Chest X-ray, AP view. Patient: 61 years old, sex M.
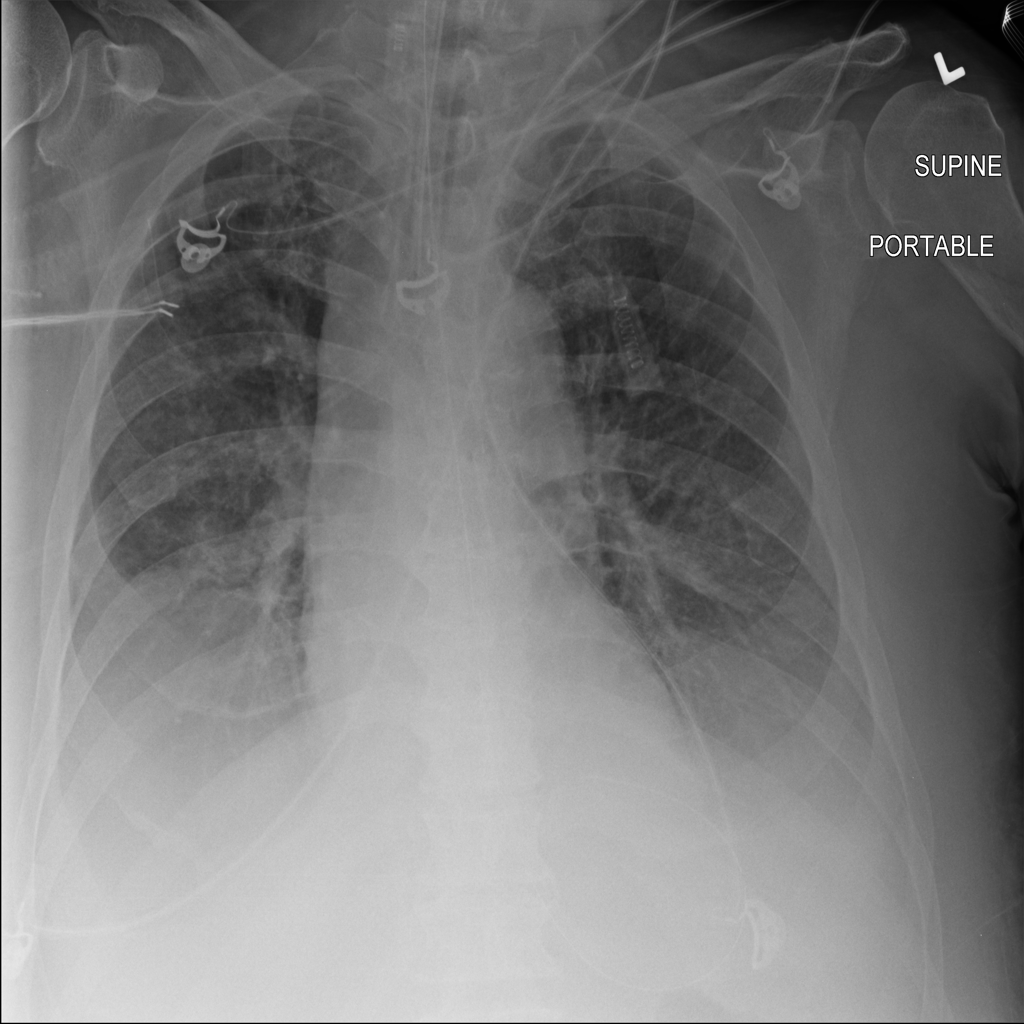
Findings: Effusion